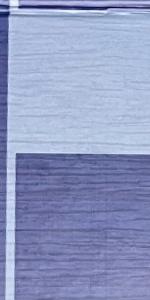
Label: Empty